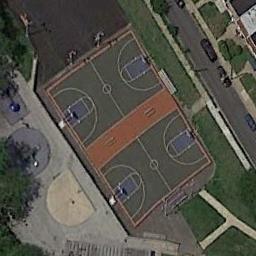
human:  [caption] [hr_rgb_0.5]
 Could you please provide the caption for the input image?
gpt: There is a basketball court on the left of the parking lot .

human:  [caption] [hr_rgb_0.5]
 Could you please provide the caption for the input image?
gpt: There are two basketball courts on the open place next to a road .

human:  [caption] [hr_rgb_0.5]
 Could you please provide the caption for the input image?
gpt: The basketball courts on the lawn are adjacent to the concrete floor,One street away from the buildings .

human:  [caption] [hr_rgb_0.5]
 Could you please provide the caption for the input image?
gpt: Two basketball courts next to the open area and a road beside .

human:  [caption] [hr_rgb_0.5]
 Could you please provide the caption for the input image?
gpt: A road is beside the basketball courts .